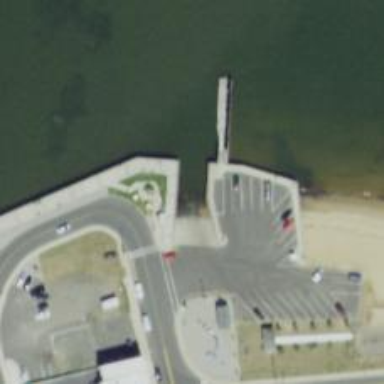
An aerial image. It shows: Slipway on leisure land.